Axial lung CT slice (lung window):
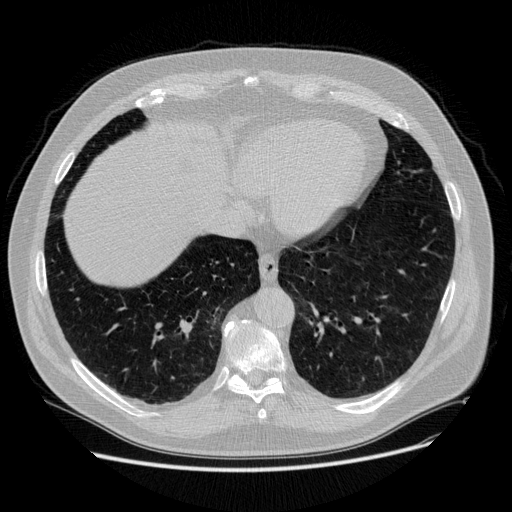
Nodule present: no